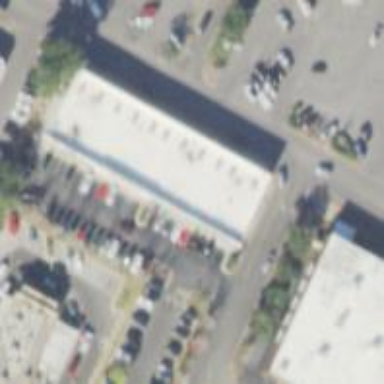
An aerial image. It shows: Commercial building.